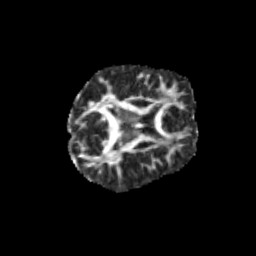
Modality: FA
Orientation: axial
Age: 9
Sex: male
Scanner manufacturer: siemens
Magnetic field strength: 3 T
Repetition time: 3.8 s
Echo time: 0.07 s